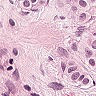
Metastatic tissue present: yes